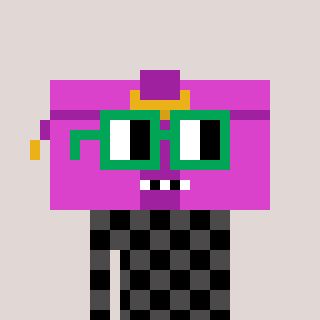
a pixel art character with square green glasses, a clutch-shaped head and a grayscale-colored body on a warm background